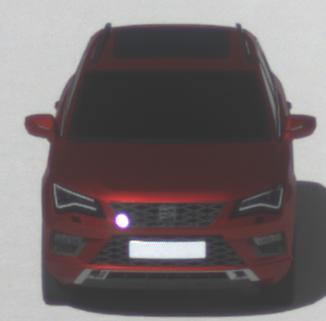
Make: SEAT
Model: Ateca 1.0 TSI Ecomotive
Detailed model: Ateca (5FP)
Model produced from: 2016/08
Model produced until: 2018/08
Doors: 5
Color: red
Road condition: dry road
Daytime: midday
Contrast: high contrast